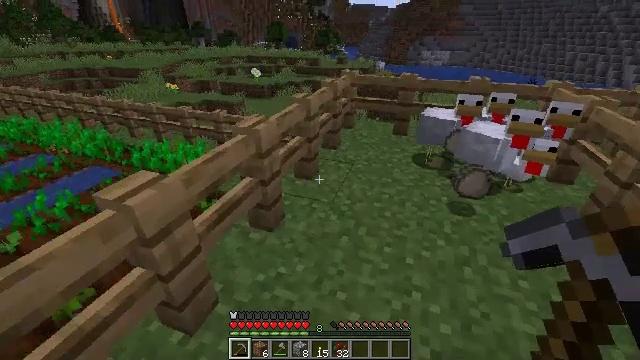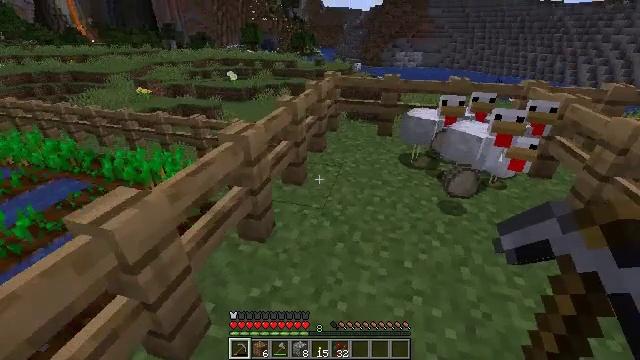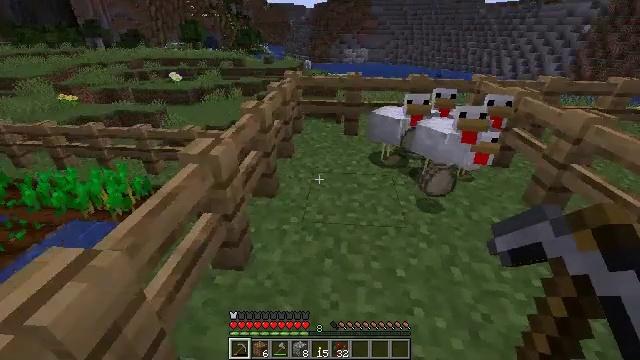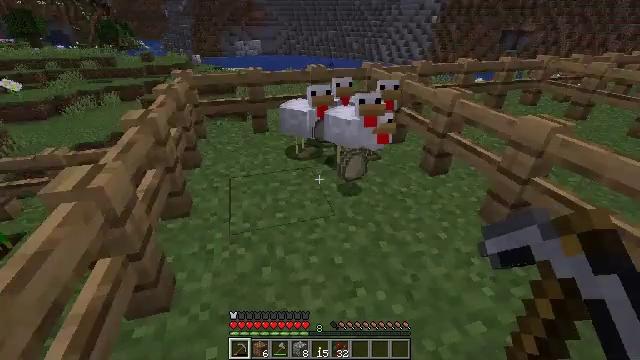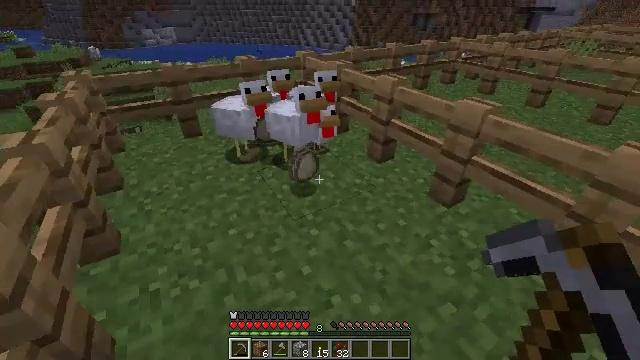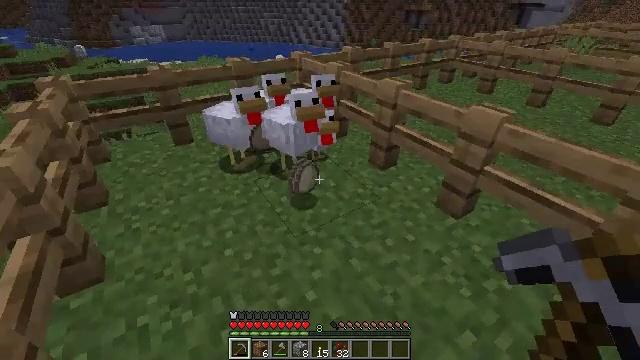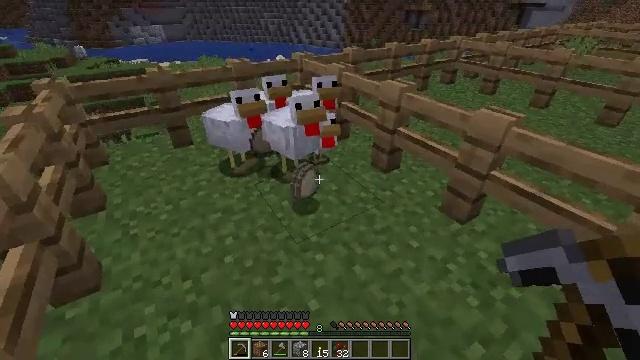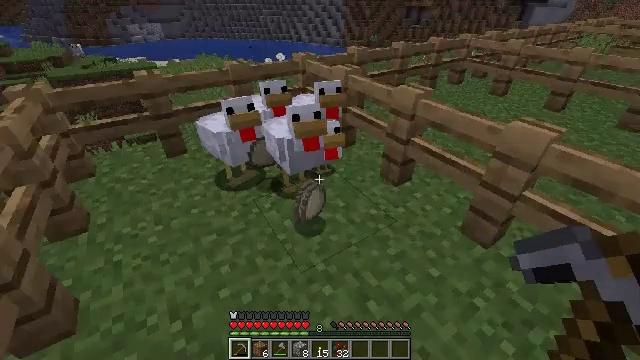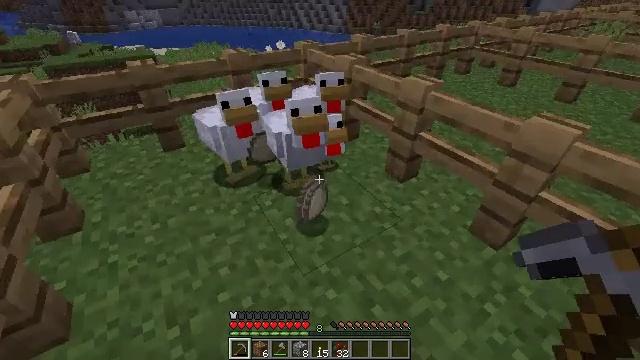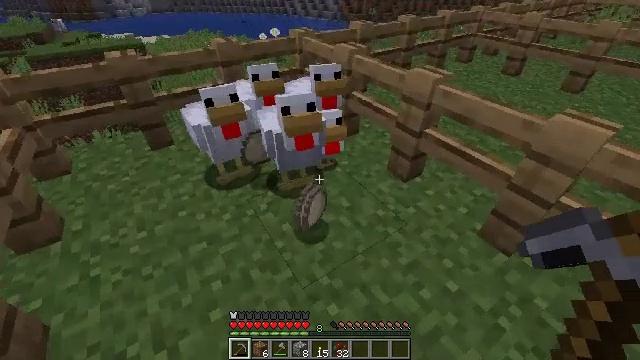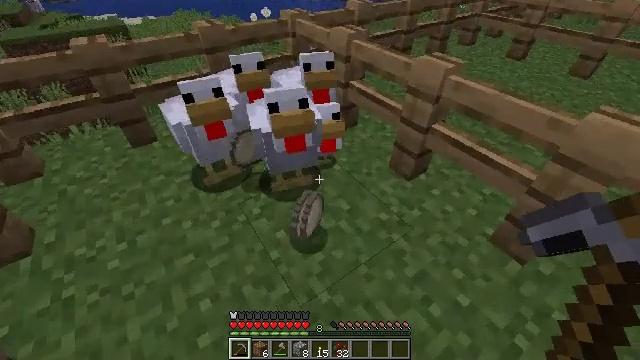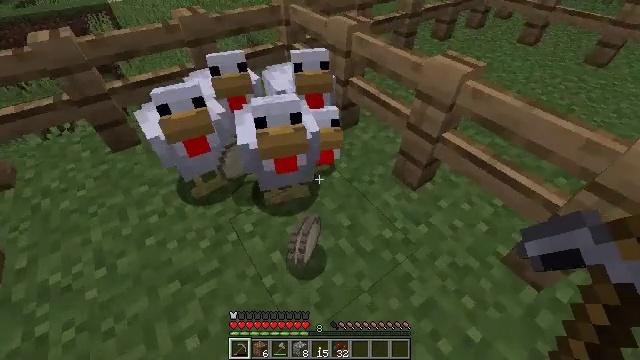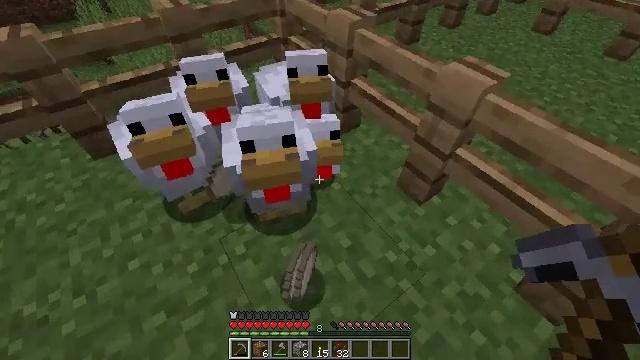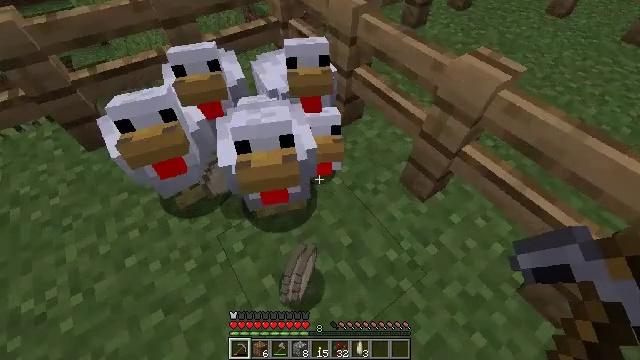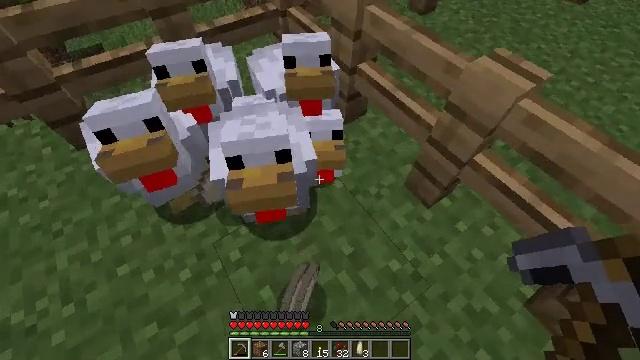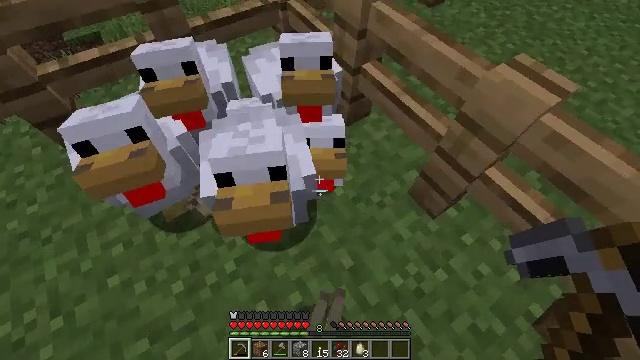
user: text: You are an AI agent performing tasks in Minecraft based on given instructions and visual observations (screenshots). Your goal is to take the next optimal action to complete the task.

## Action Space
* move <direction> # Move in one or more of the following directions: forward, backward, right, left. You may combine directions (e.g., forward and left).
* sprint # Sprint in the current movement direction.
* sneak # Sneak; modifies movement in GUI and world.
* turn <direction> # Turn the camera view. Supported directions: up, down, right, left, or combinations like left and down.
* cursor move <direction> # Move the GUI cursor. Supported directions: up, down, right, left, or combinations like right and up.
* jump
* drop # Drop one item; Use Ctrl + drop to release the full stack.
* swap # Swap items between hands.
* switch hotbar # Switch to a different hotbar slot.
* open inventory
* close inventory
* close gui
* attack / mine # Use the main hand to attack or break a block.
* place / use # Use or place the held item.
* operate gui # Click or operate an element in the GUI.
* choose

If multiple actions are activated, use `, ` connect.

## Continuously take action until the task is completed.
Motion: motion action
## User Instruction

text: Craft a shield.
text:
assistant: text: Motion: move forward and move left, turn right
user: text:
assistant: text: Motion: move forward, turn right
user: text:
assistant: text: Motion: move forward, turn right and down
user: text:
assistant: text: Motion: move forward, turn right and down
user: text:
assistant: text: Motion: move forward, turn right
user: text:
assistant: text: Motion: move forward
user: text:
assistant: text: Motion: move forward
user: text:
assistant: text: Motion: move forward, turn down
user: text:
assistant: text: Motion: move forward, turn down
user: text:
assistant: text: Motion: move forward, turn right and down
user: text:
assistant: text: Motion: move forward, turn down
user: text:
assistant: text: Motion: move forward, turn down
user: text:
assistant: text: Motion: move forward, turn down
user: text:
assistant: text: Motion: turn down
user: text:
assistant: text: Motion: turn down
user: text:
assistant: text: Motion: turn down
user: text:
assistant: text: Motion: turn down
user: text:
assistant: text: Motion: turn left
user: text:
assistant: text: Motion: turn left
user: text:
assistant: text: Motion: no_op
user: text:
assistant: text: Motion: no_op
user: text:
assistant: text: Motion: move forward
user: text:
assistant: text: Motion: move forward
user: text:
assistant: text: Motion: move forward, turn left
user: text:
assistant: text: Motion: move forward
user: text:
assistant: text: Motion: move forward and move left
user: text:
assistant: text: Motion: move forward and move left
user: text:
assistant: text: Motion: move forward and move left, turn right and up
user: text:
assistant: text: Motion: move forward and move left, turn right and up
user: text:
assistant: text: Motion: turn right and up